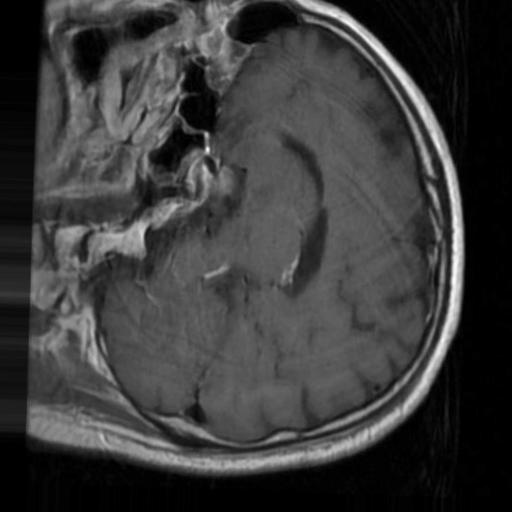
Label: brain_tumor